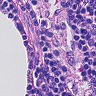
Metastatic tissue present: no